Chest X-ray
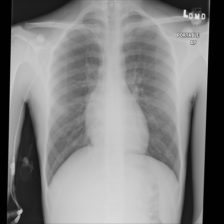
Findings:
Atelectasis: negative
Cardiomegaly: negative
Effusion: negative
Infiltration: negative
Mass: negative
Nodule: negative
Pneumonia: negative
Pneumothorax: negative
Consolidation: negative
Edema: negative
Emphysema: negative
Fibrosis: negative
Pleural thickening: negative
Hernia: negative